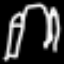
Label: fork